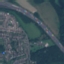
Label: Highway